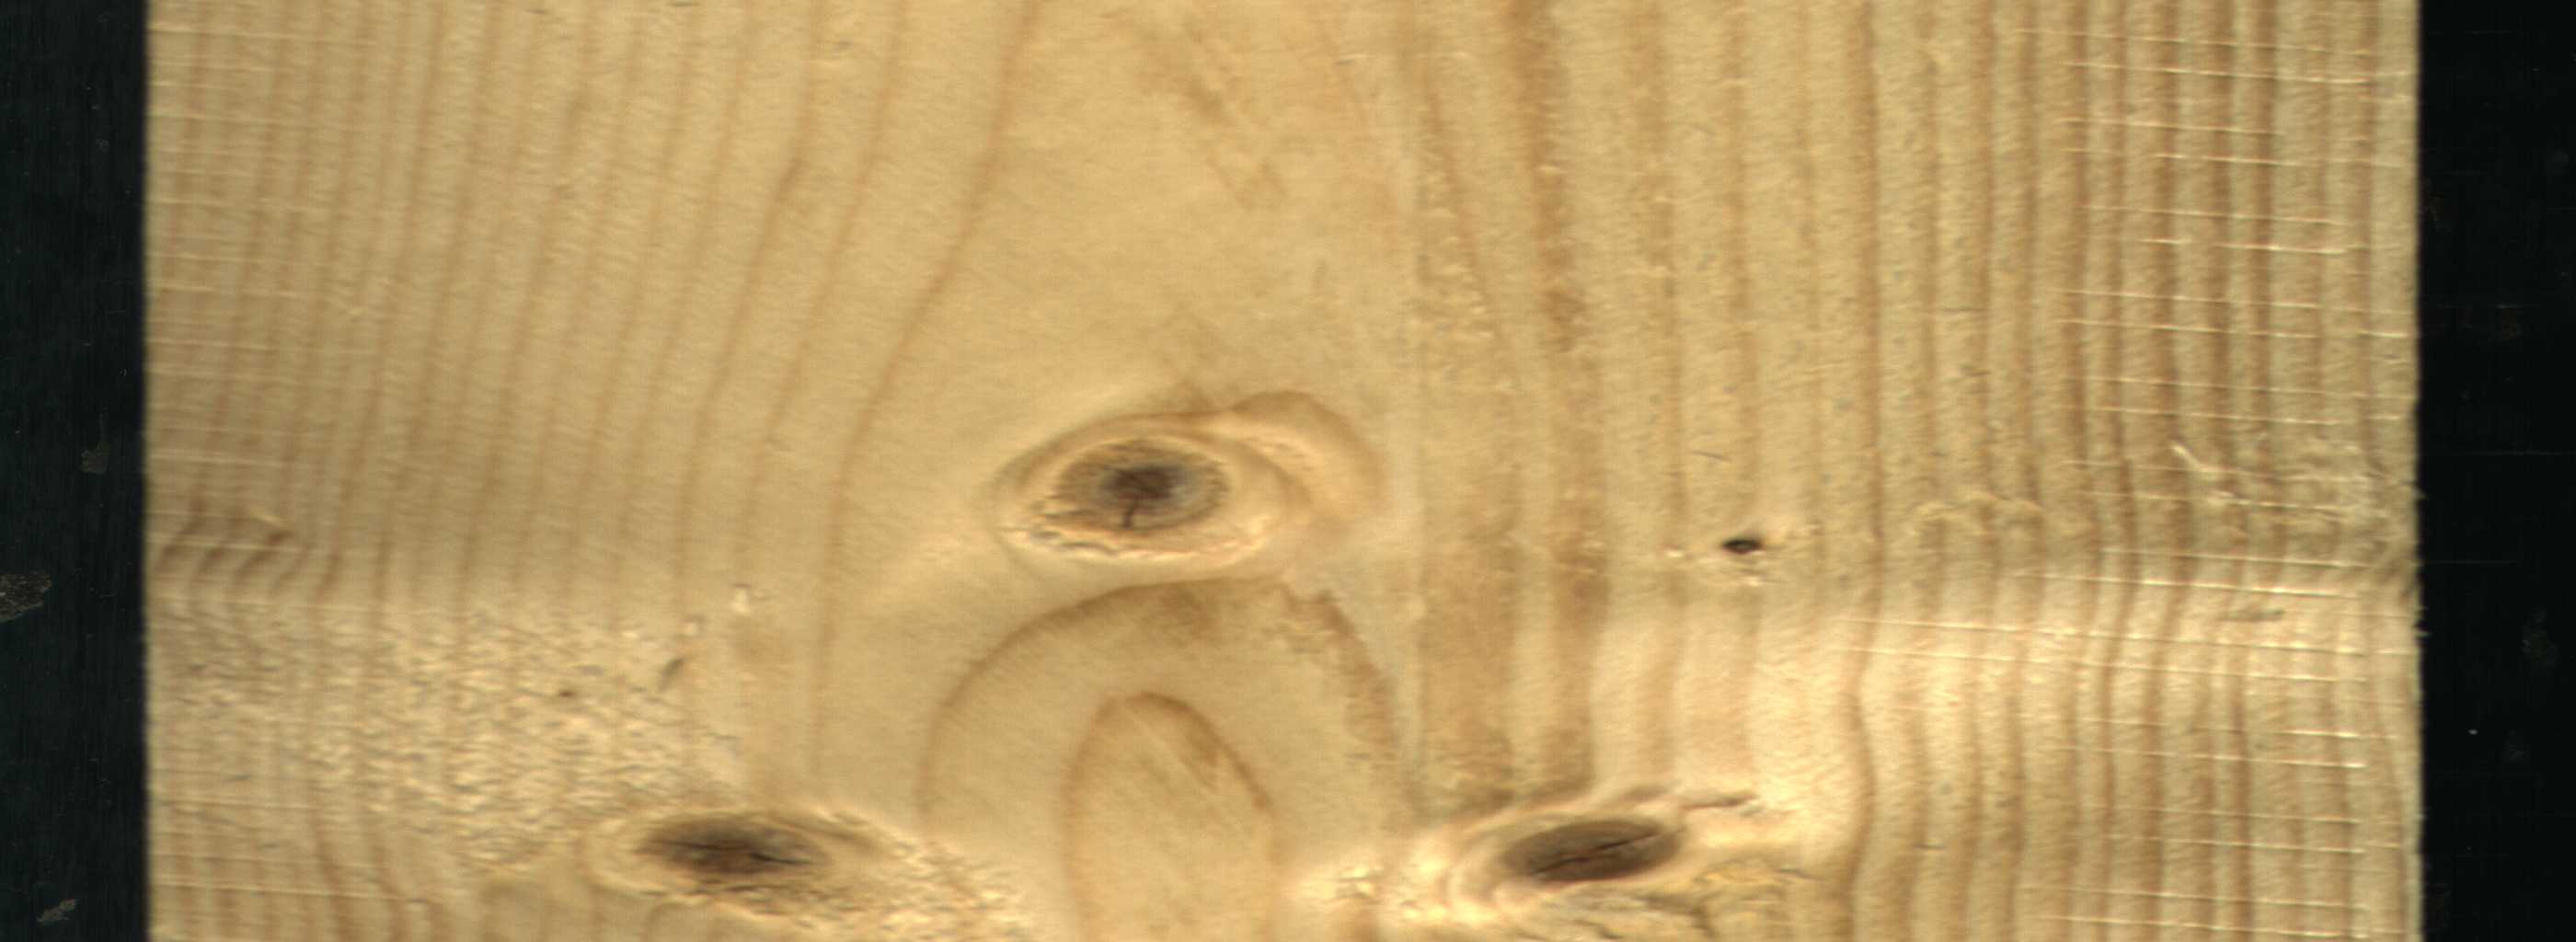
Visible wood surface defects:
Live_Knot
Live_Knot
Live_Knot
Live_Knot